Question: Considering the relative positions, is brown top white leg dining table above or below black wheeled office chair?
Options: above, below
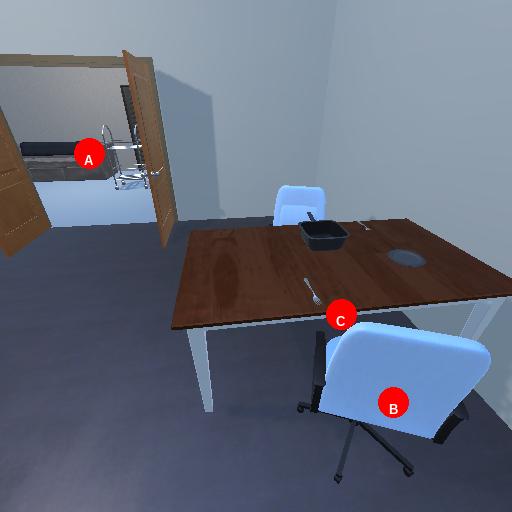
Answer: above